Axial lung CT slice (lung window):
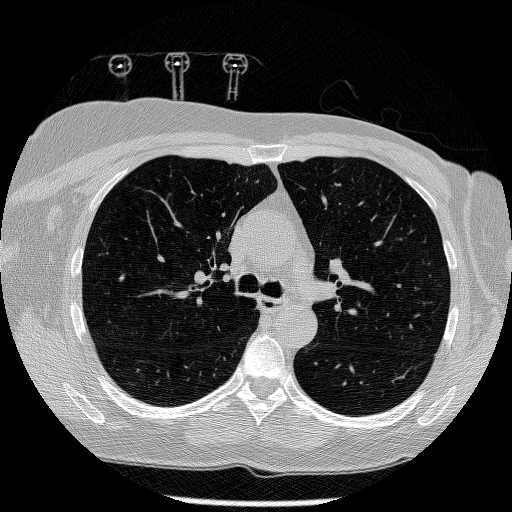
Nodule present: no